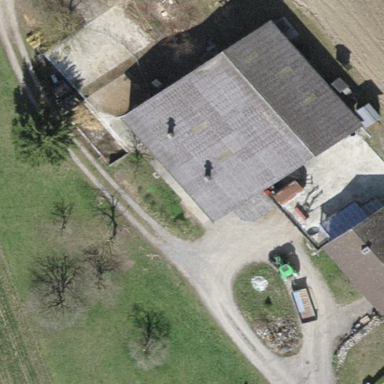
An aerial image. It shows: Farmyard area.